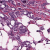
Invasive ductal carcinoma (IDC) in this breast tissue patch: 1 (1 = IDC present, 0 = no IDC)